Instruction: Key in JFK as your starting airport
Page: home
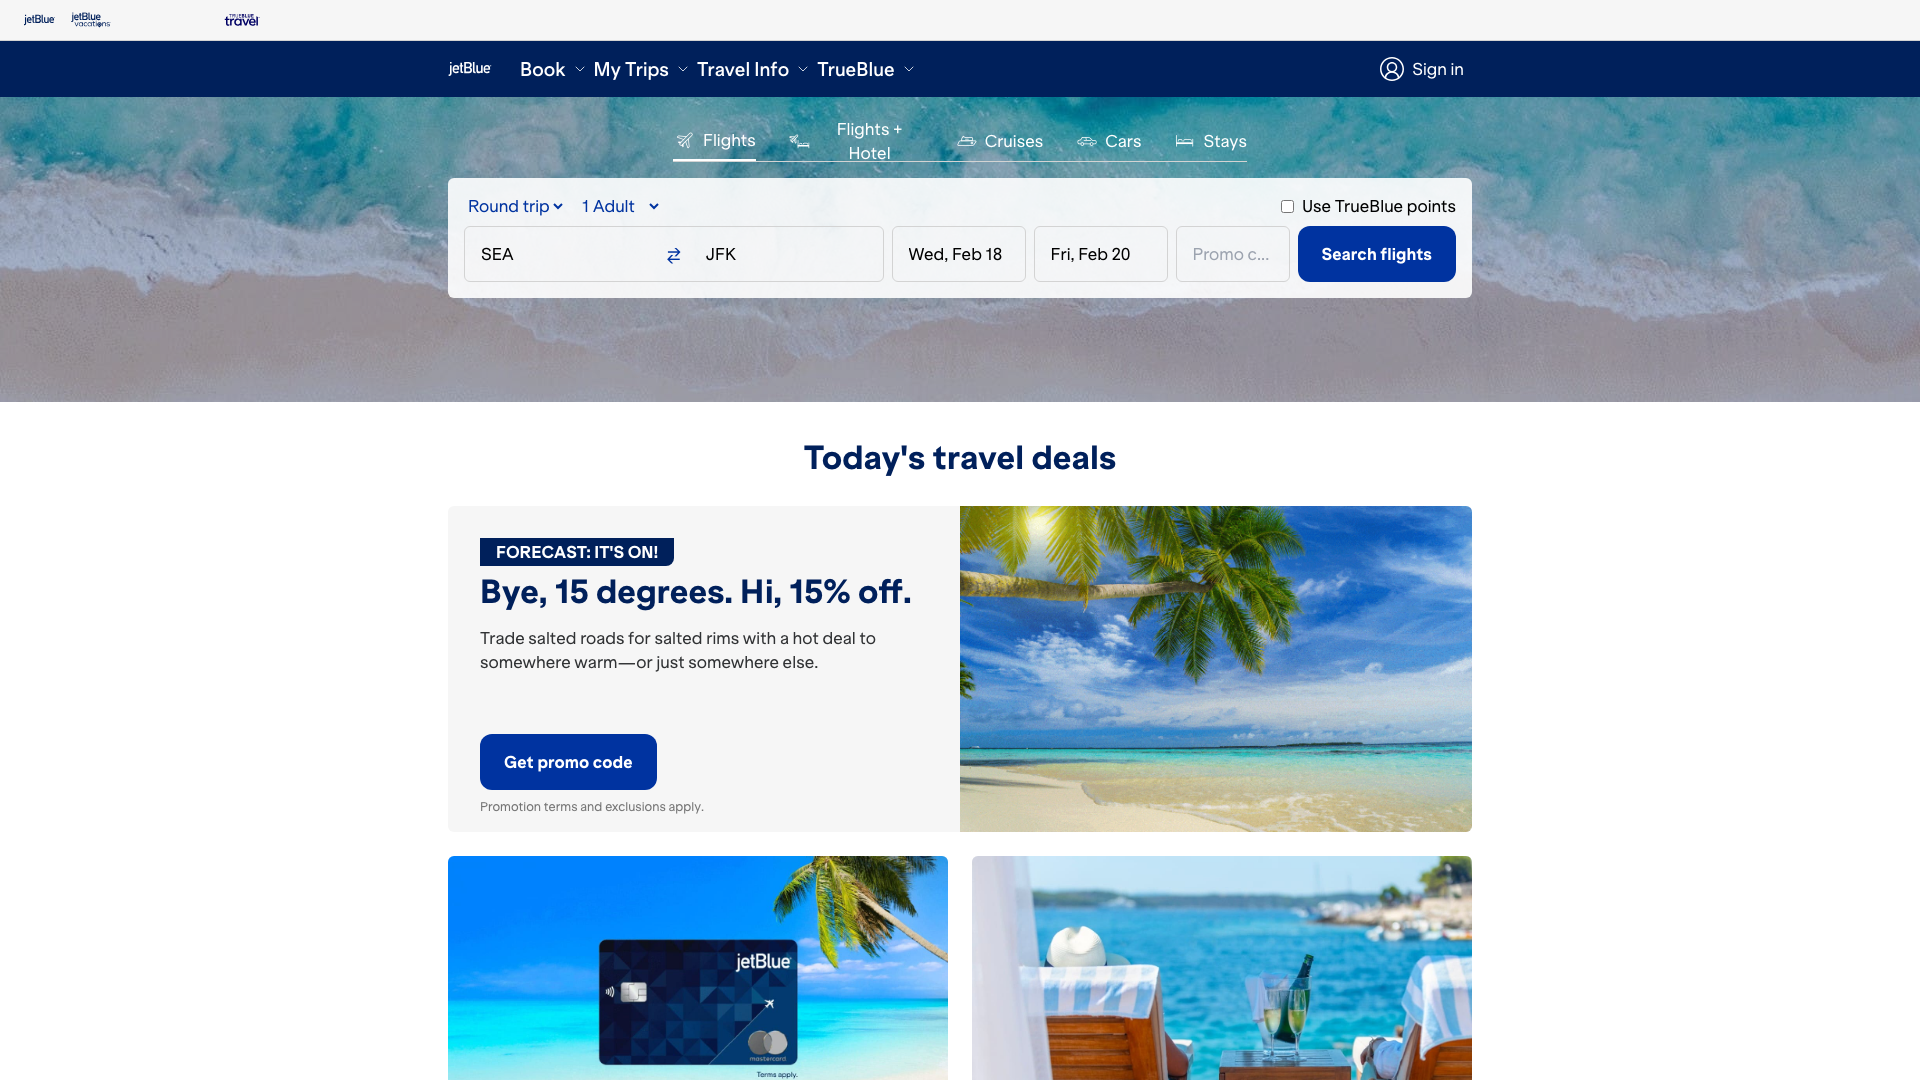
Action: type